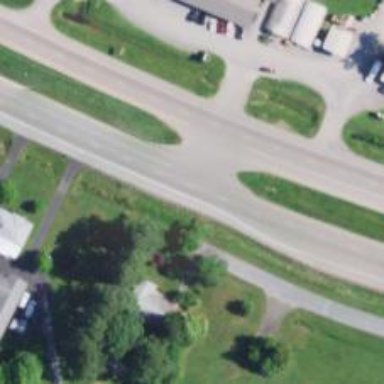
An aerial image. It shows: Trunk highway.